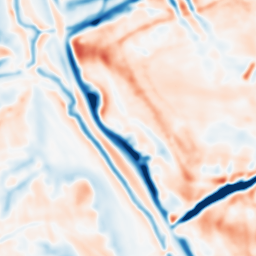
Category: multiscale
Decomposition family: dog_multiscale
Decomposition parameters: sigma_ratio: 1.4
n_scales: 4
base_sigma: 2
Upsampling method: quartic
Upsampling parameters: scale: 4
Upsampling scale: 4